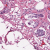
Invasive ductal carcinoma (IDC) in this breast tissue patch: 1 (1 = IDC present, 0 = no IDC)